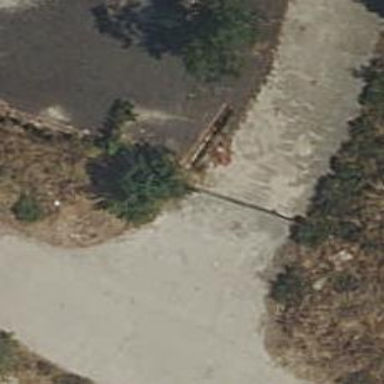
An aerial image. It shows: Gate.